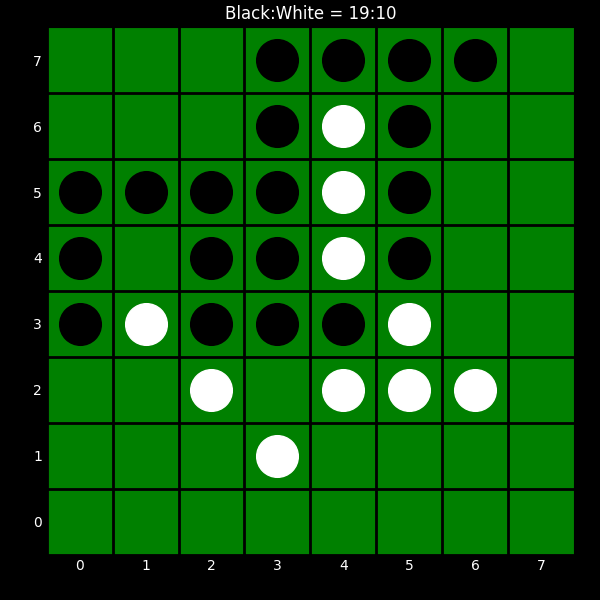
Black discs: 19
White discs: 10